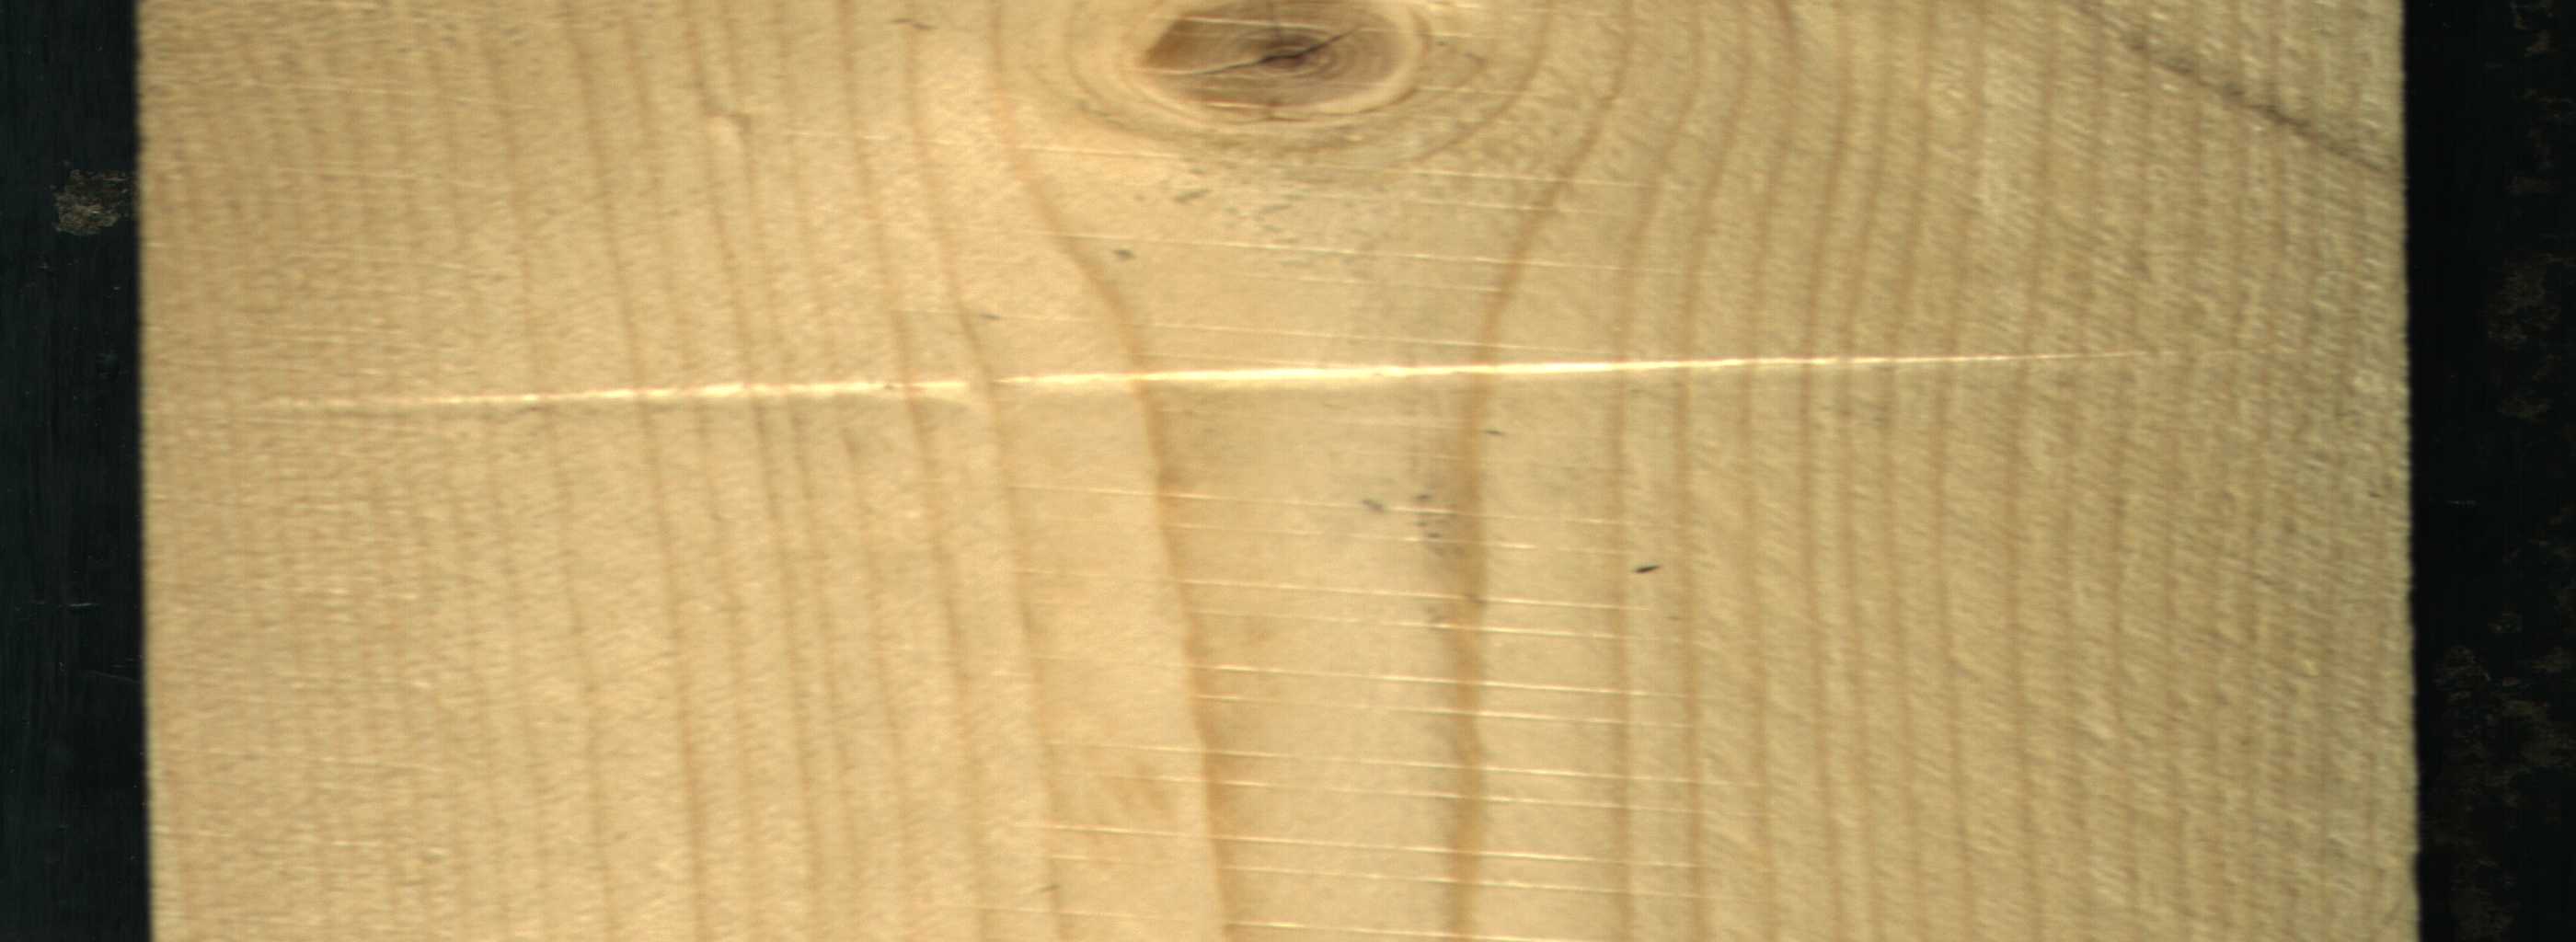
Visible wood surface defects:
knot_with_crack